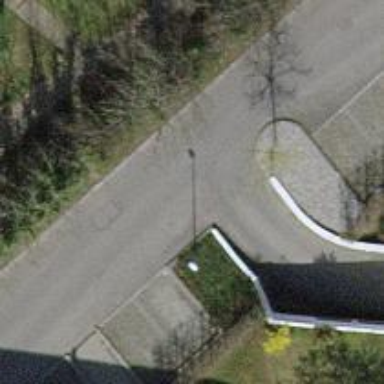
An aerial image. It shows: Smooth asphalt road in residential area.